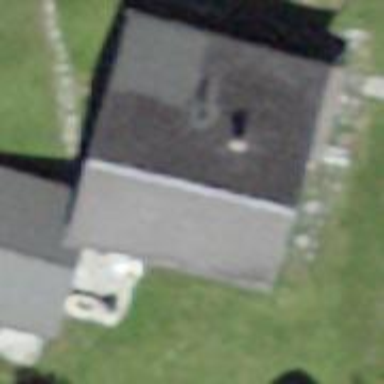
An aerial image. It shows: Building with tile roof.